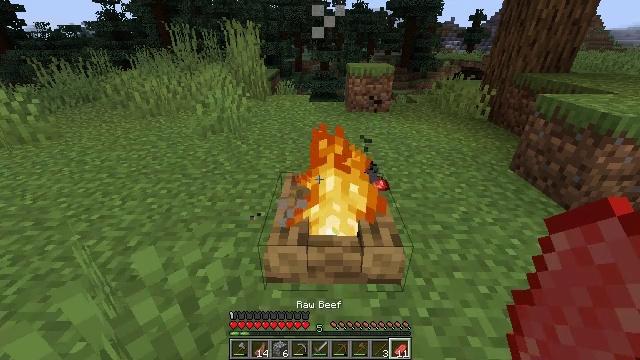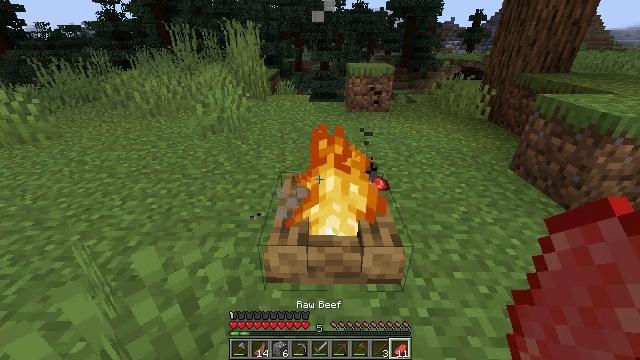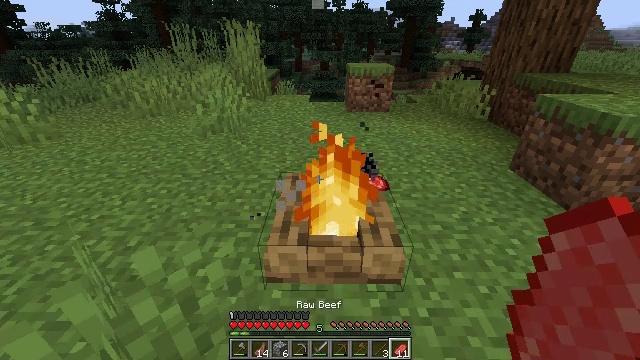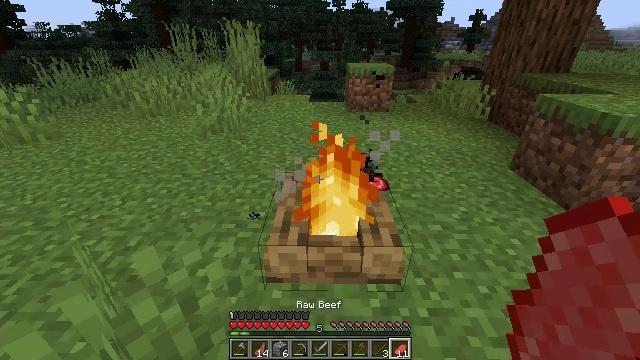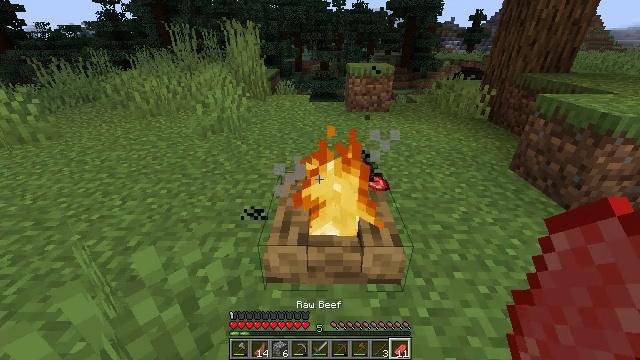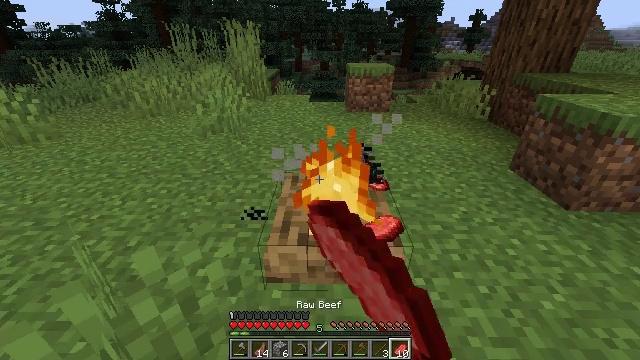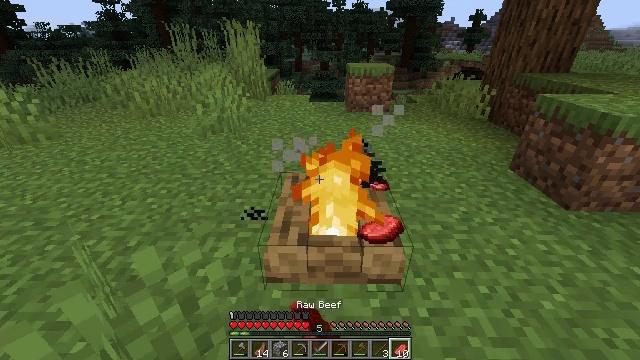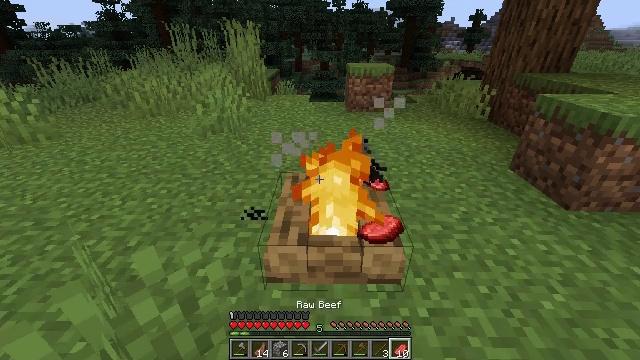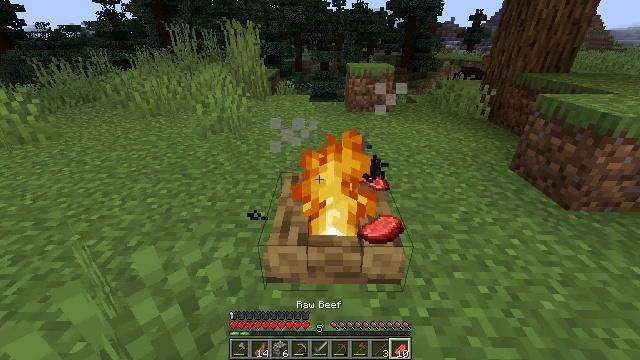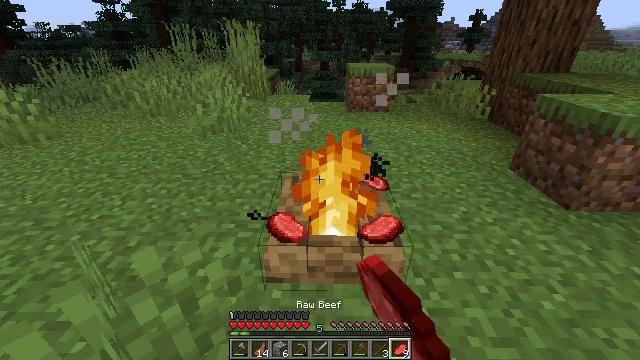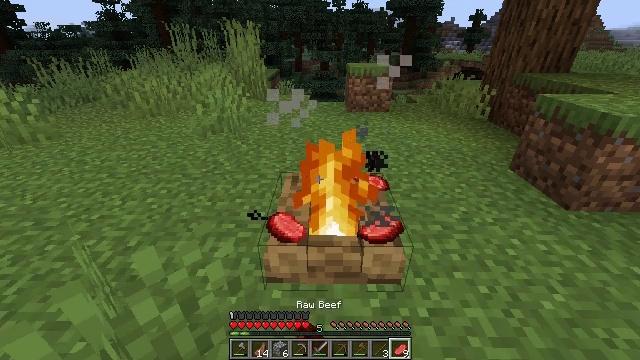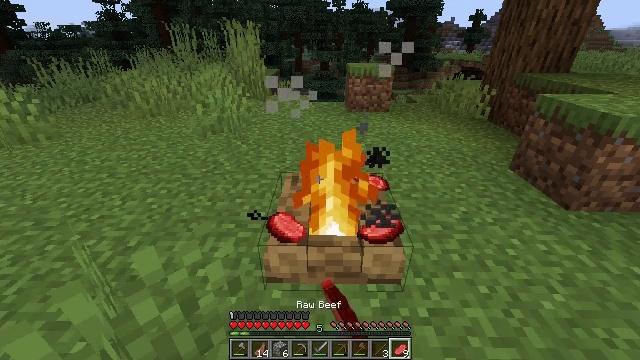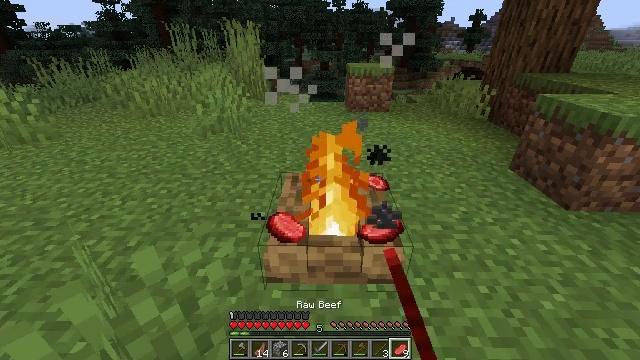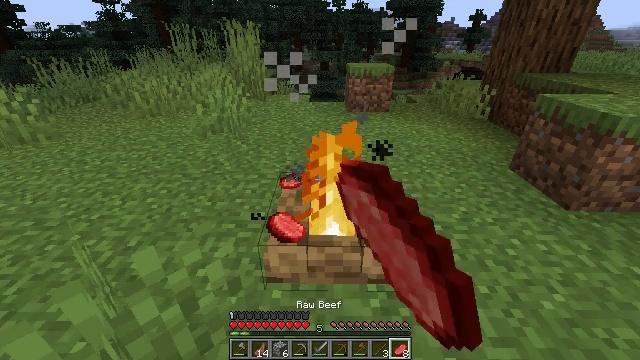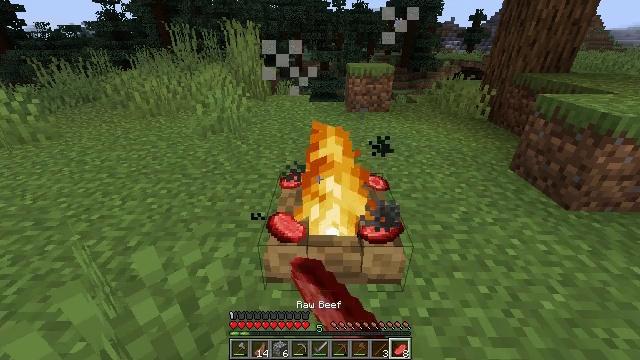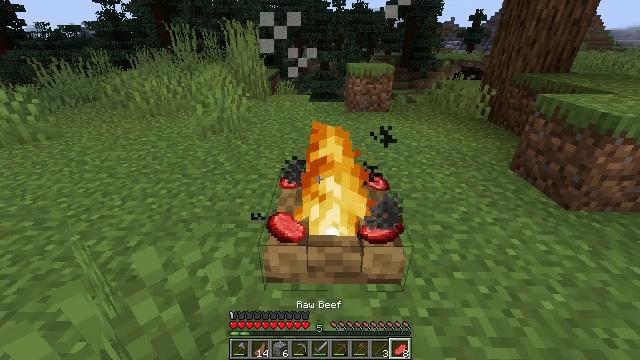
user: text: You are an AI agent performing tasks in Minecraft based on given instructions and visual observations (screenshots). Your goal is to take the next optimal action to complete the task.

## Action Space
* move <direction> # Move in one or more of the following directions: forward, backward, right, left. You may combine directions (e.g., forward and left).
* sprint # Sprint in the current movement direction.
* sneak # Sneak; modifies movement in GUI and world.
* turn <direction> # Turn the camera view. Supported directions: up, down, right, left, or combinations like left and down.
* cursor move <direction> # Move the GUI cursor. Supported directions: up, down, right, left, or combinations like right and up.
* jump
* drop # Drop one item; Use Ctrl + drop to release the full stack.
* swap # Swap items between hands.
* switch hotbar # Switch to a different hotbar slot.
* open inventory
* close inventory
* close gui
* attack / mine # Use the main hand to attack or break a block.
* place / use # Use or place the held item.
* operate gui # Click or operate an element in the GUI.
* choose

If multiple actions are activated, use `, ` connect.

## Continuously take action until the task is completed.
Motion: motion action
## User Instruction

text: Mine the red tulip flower.
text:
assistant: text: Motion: use / place
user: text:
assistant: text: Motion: use / place
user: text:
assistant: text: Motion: use / place
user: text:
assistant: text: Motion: use / place
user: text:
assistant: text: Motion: use / place
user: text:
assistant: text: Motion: use / place
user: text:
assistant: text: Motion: use / place
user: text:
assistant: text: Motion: use / place
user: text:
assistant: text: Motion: use / place
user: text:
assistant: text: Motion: use / place
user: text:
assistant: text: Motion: use / place
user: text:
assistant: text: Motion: use / place
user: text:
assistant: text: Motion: use / place
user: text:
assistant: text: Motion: use / place
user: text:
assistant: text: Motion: use / place
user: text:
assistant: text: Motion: use / place
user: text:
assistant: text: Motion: use / place
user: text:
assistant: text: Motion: use / place
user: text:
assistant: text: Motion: use / place
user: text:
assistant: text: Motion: no_op
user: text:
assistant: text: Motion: no_op
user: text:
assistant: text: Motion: no_op
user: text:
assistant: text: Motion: no_op
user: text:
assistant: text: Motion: move right, turn left
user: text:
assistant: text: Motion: move right, turn left and up
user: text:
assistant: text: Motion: move right, turn left
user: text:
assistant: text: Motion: move right, turn left
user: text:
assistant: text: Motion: move right, turn left
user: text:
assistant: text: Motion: move right, turn left
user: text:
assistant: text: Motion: move right, turn left and up